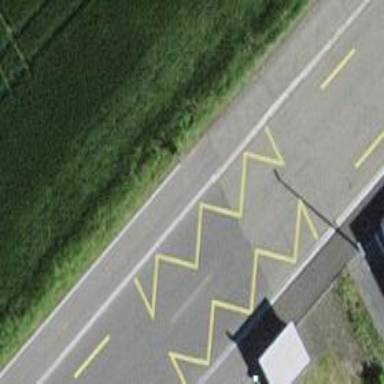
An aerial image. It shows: Bus stop with designated public transport stop position.